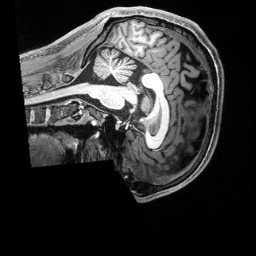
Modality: T1w
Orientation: sagittal
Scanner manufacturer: siemens
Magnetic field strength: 3 T
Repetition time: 2.5 s
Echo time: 0.00231 s